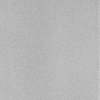
Atmospheric dust classification: dusty